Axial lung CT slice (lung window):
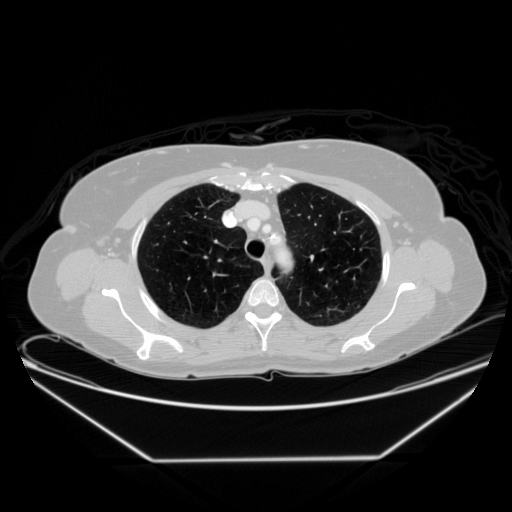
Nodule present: no